Question: I have got simple java project:
'''
<groupId>pl.cichon.andrzej.primefaces</groupId>
<artifactId>jfaces-theme</artifactId>
<packaging>jar</packaging>
<version>1.0-SNAPSHOT</version>
'''
With structure in src folder like this:

How to generate simple jar, with content just like my structure? When i run "mvn install", it creates jar with src folder "pl.cichon.andrzej.primefaces.jfaces-theme" with no content inside. I want to simple jar with the structure like my src content.
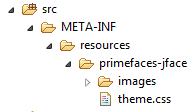
Answer: As mentioning at <URL>. Put those files under the 'src/main/resources'. e.g.
'''
src
'--main
'--resources
'--META-INF
'--resources
'--primefaces-jfaces
|--images
'--themes.css
'''
The 'mvn clean install' will put those files in a form of the structure that you need.